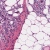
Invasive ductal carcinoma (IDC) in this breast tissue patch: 1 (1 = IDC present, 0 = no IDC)